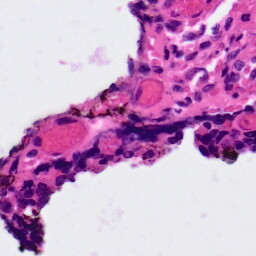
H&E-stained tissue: Ovarian